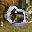
Label: 0